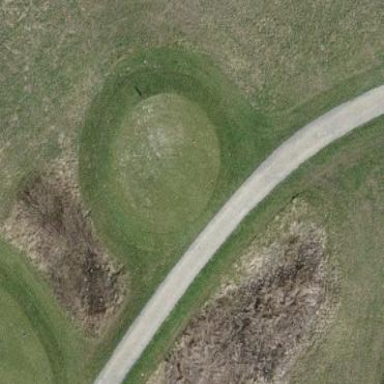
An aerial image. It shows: Golf tee.